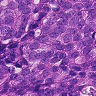
Metastatic tissue present: yes